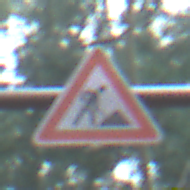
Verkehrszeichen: Arbeitsstelle
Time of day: SunriseSunset
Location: Outdoor (Nature)
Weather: NotSpecified
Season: Autumn
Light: Natural